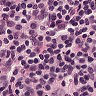
Metastatic tissue present: no